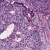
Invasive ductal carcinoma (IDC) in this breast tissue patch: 0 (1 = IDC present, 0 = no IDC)